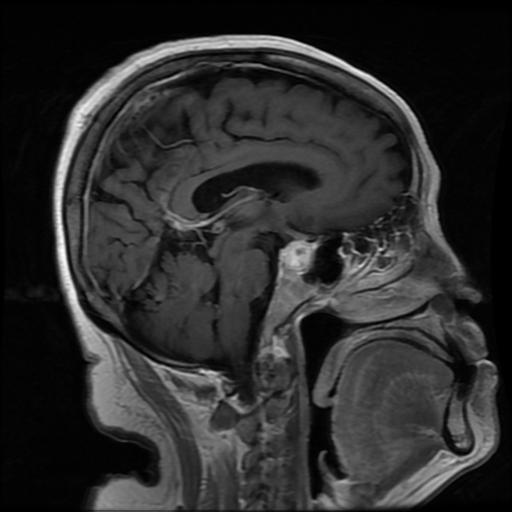
Label: pituitary